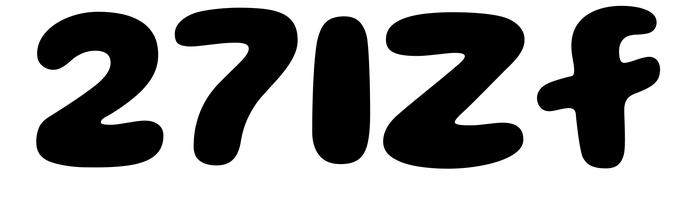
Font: Gluten_Bold